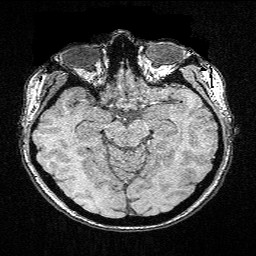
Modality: FLASH
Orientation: coronal
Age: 31
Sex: female